Question: hi is there anyone can give me some advice on how to replicate the image you see into pure css font+style?

i tryed this: <URL>
'''
*{
font-family: 'Asap', sans-serif;
font-size:130px;
color:#444;
font-weight:bold;
letter-spacing:-3px;
}
body{
background:url('http://img.ly/system/uploads/007/221/887/large_antani.png') no-repeat left 190px ;
}
img{
width:auto;
height:auto;
}
a{
text-shadow:
3px 3px 0 #fff,
-1px -1px 0 #fff,
1px -1px 0 #fff,
-1px 1px 0 #fff,
1px 1px 0 #fff,
0px 2px 2px #ccc, 0px 4px 4px #ccc,0px 6px 6px #ccc;
}
'''
'''
<a>asd</a>
'''
any suggestion appriciated.
If also you think it's not possible to replicate this please, tell me, cause if not possible i'm wasting time on it, and i will use image instead of pure 'css'.
NB: for the text gradient color i know css is not possible, so i'm planning to use somenthing like this : <URL>
but the huge problem to me it's making the text-shadow appearing as in the image
Thanks!
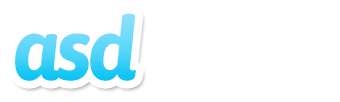
Answer: Personally i think you should go for an image in this case. Definitely for such a simple png, it is not worth the effort imo, and you will have the best cross browser support. And I also believe that when it comes to logo's, you need full cross browser compatibility. It is what defines your brand, and the way people will recognize you, so no variations should be allowed.
If you insist on 'coding' your logo, I think you should go for an svg for the closest possible match. I would probably replicate the logo in Illustrator (if you do not have it there already) and save it as an svg from there. Integrating it in a webpage should be easy then...